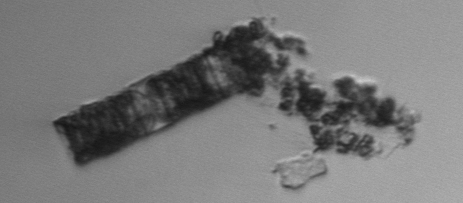
Label: Paralia_sulcata